【题型】选择题　【知识点】函数　【难度】easy
在一款保温杯中注入一定质量的温水，一段时间内杯中水的温度关于时间 $t$ 的函数 $y = f(t)$ 的图象如图所示，在这段时间内任取三个时间点 $t_1, t_2, t_3$，其中 $t_1 < t_2 < t_3$，且 $t_1 + t_3 = 2t_2$，记 $f'(t)$ 为 $f(t)$ 的导函数，则下列判断错误的是（ ）

A. $f(t_1) > f(t_2) > f(t_3)$\\
B. $f(t_1) + f(t_3) > 2f(t_2)$\\
C. $f'(t_1) > f'(t_2) > f'(t_3)$\\
D. $f(t)$ 的解析式可能是 $f(t) = ae^{-t} + b \ (a, b > 0)$
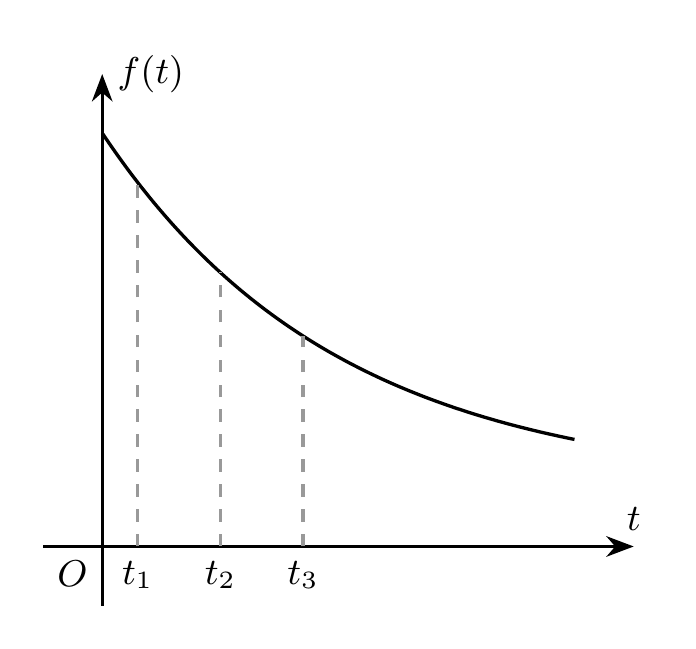
【解答】
【答案】 C

【分析】 根据函数的图象，结合导数的几何意义及指数型函数的特征逐一判断即可 .

【解答】 解：对于 A，由图可知 $f(t)$ 是减函数，故 A 正确；
对于 B，由图可知，$f(t)$ 的下降幅度随 $t$ 增大而逐渐平缓，
所以区间 $(t_1, t_2)$ 内温度下降的量比 $(t_2, t_3)$ 内温度下降的量更大，
即 $f(t_1) - f(t_2) > f(t_2) - f(t_3)$，
所以 $f(t_1) + f(t_3) > 2f(t_2)$，故 B 正确；
对于 C，由图，由曲线的切线斜率可知 $f'(t_1) < f'(t_2) < f'(t_3) < 0$，故 C 错误；
对于 D，曲线的变化趋势符合指数型函数 $f(t) = ae^{-t} + b \ (a, b > 0)$，故 D 正确 .
故选：C .

【点评】 本题考查了导数的几何意义，指数型函数性质的应用，属于中档题 .